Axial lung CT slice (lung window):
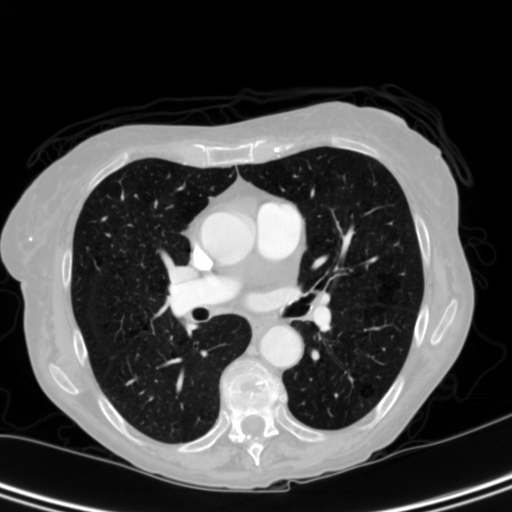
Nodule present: no